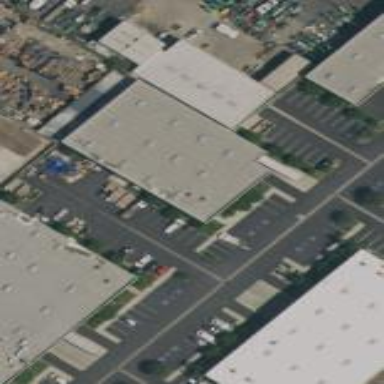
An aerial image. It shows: Warehouse.